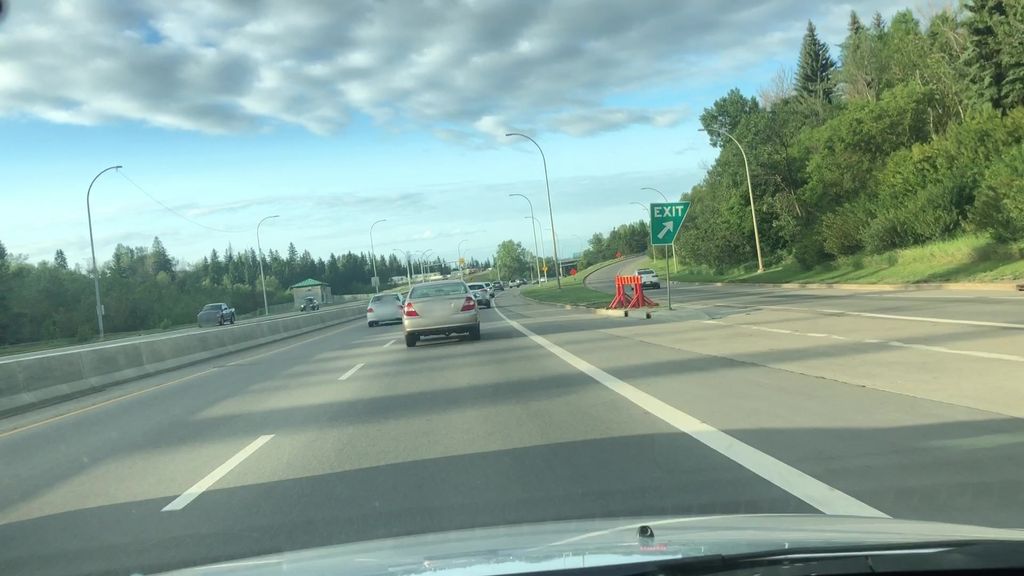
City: edmonton